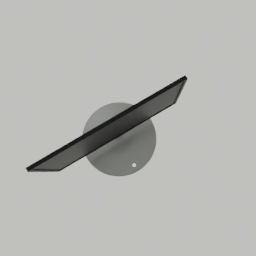
Label: electronics